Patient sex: M
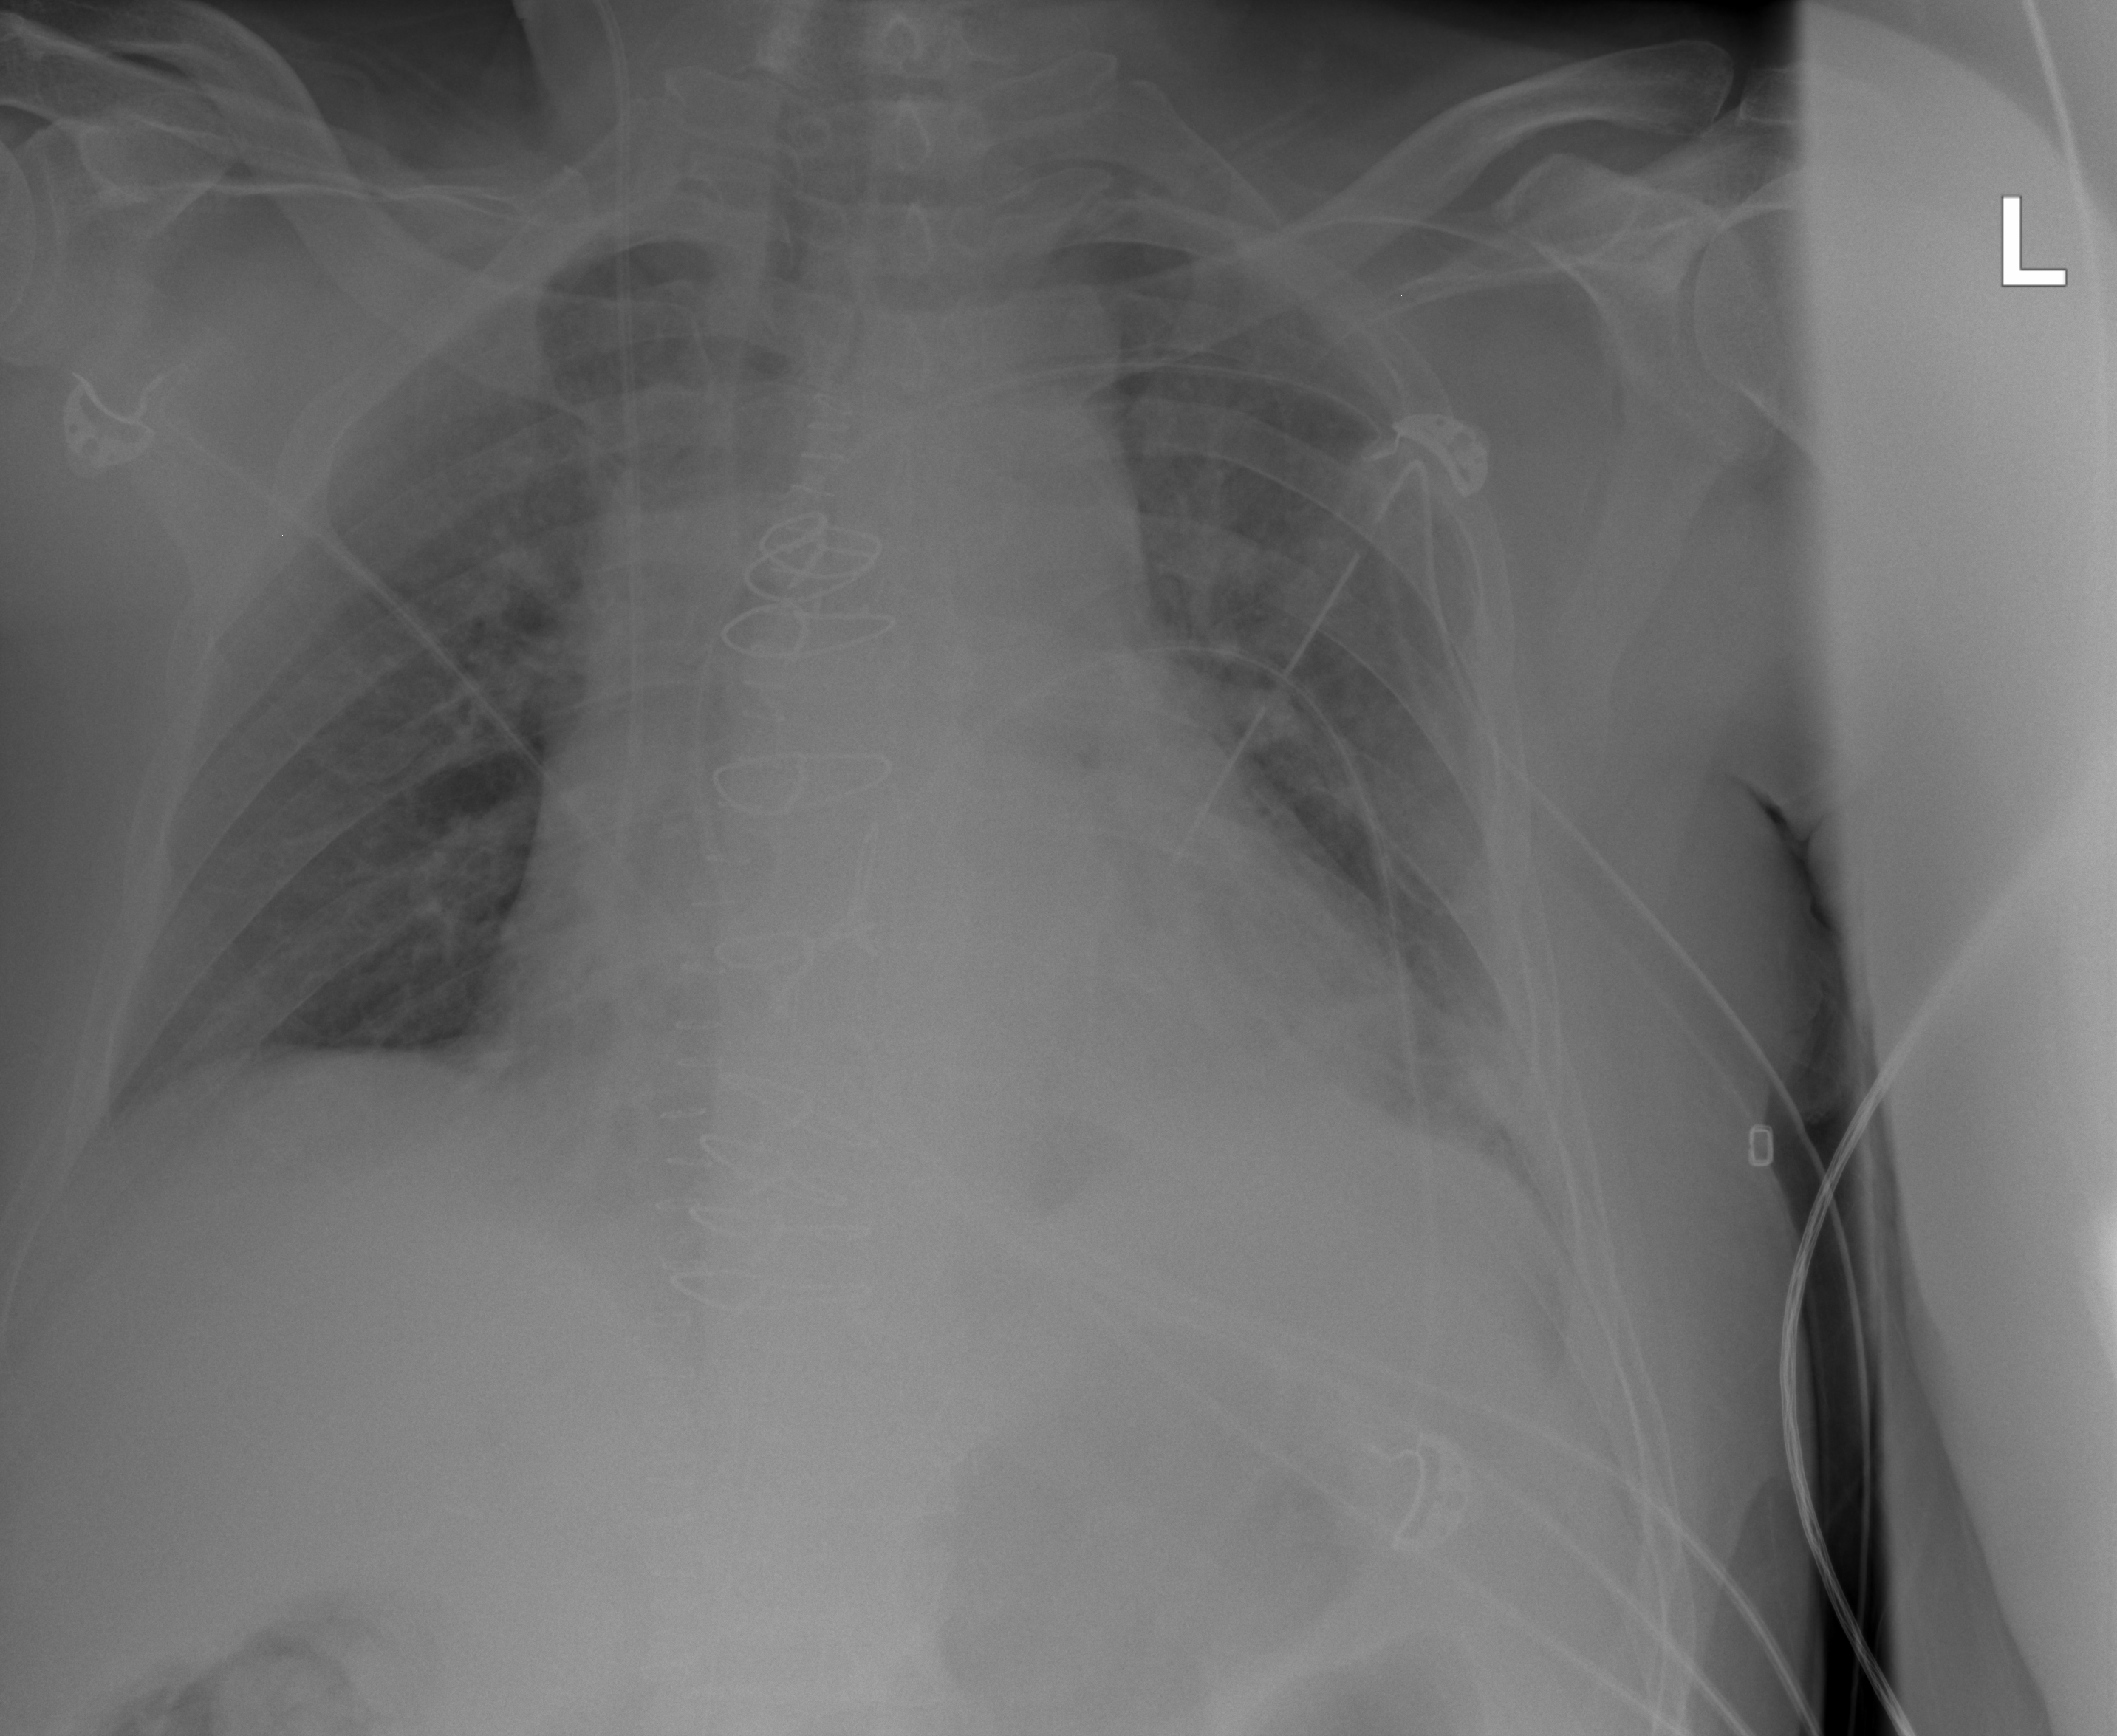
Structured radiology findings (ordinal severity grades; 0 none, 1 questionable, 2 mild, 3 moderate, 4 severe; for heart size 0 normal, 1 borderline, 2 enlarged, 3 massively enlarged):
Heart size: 2
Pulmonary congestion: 0
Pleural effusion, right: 2
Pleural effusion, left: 2
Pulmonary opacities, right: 0
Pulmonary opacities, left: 0
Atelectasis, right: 0
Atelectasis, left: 2